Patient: sex F, age 43
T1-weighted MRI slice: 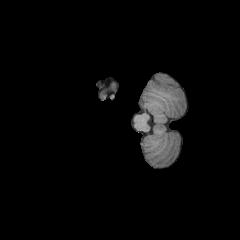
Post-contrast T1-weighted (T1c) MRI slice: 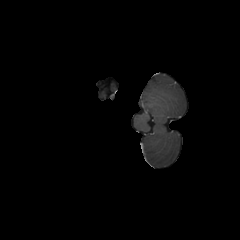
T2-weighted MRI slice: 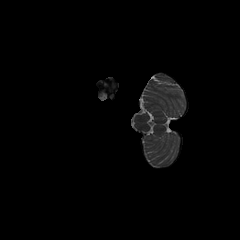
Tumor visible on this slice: no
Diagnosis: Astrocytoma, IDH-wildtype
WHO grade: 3